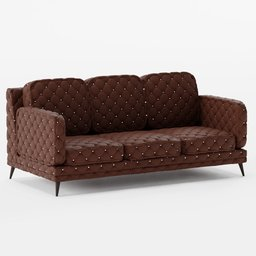
Label: furniture